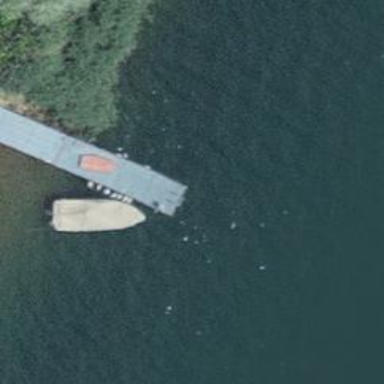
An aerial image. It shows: Man-made pier.